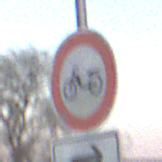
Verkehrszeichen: VerbotMofas
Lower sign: RichtungsangabeDurchPfeile5
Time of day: SunriseSunset
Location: Outdoor (Nature)
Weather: Clear
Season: Winter
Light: Natural